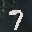
Label: 7